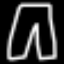
Label: pants